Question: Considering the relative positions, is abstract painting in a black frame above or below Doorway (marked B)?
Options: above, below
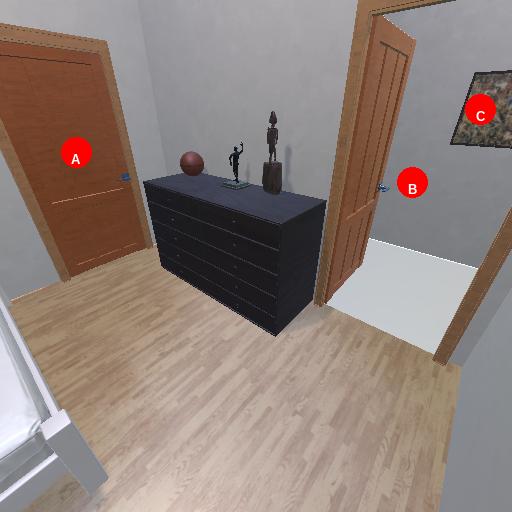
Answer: above